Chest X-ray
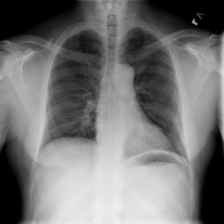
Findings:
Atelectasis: negative
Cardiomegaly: negative
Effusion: negative
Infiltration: negative
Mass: negative
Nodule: negative
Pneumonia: negative
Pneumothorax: negative
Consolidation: negative
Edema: negative
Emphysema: negative
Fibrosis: negative
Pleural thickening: negative
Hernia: negative